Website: bh-photo
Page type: address-validator
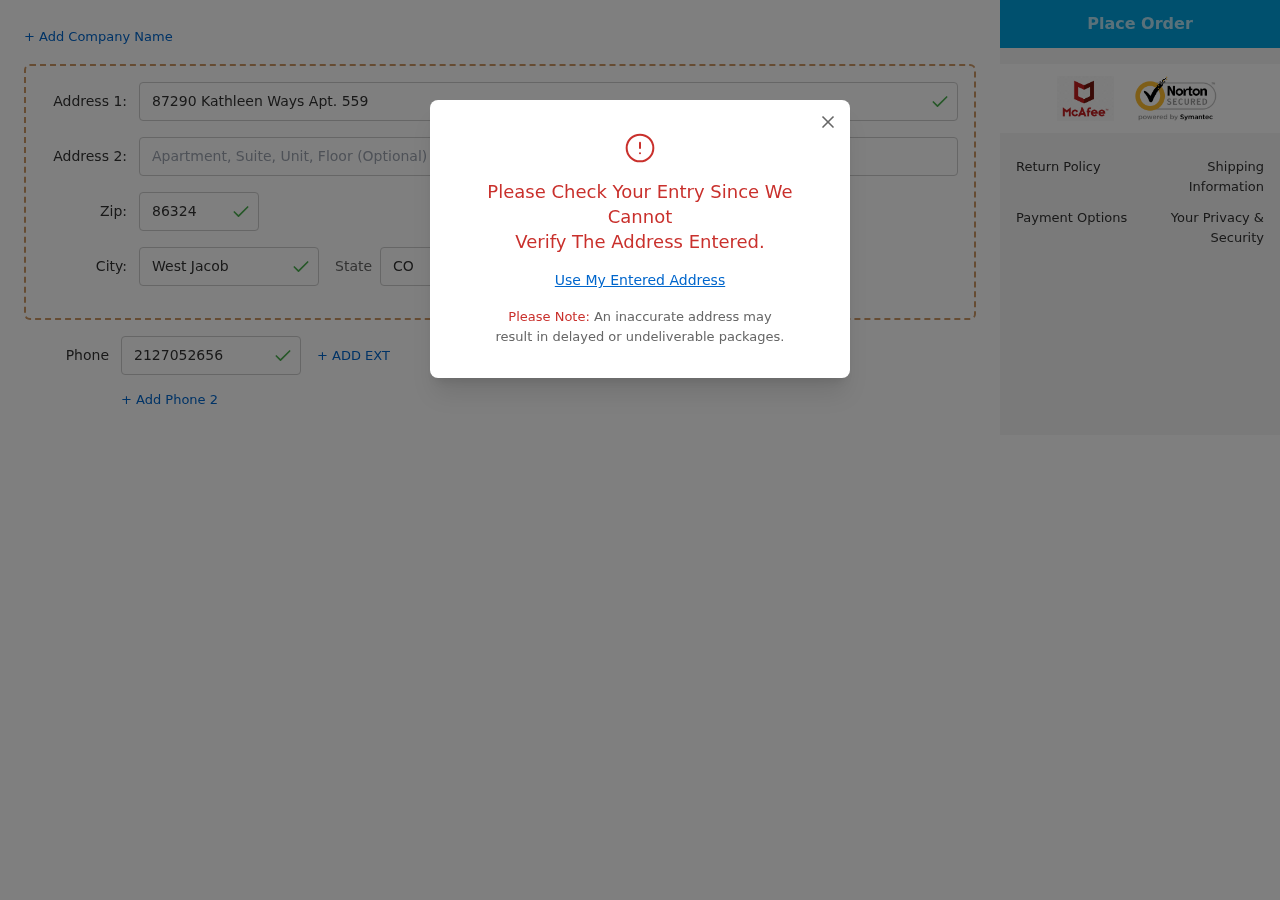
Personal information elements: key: PII_CITY
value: West Jacob
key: PII_PHONE
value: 2127052656
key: PII_POSTCODE
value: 86324
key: PII_STATE_ABBR
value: CO
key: PII_STREET
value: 87290 Kathleen Ways Apt. 559